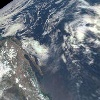
Label: cloud